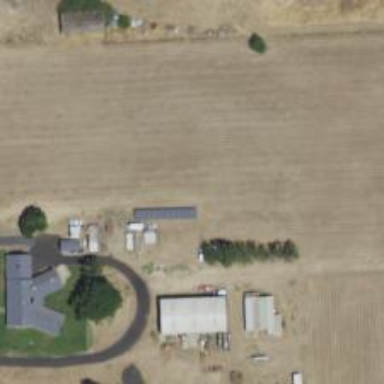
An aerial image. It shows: Farmyard area.